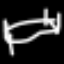
Label: bed